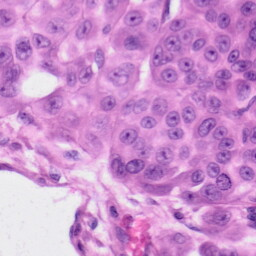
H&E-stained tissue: Skin